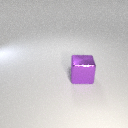
large purple metal cube